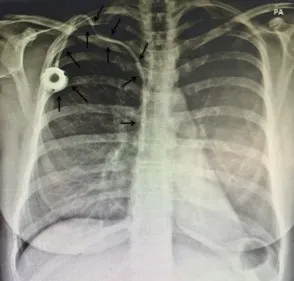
Chest X-ray taken after the procedure to remove the chemotherapy totally implantable venous access catheter that had migrated to the hepatic vein, showing the new port-a-cath fitted without complications. Explanatory Note: Arrows indicate that the new venous access port was implanted without complications; The posteroanterior (PA) chest view refers to the X-ray beams passing through the patient from posterior to anterior, with better evaluation of the structures closer to the ventral region.
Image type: radiology (x_ray)